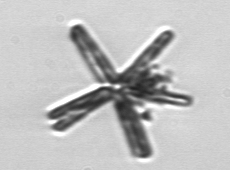
Label: Thalassionema